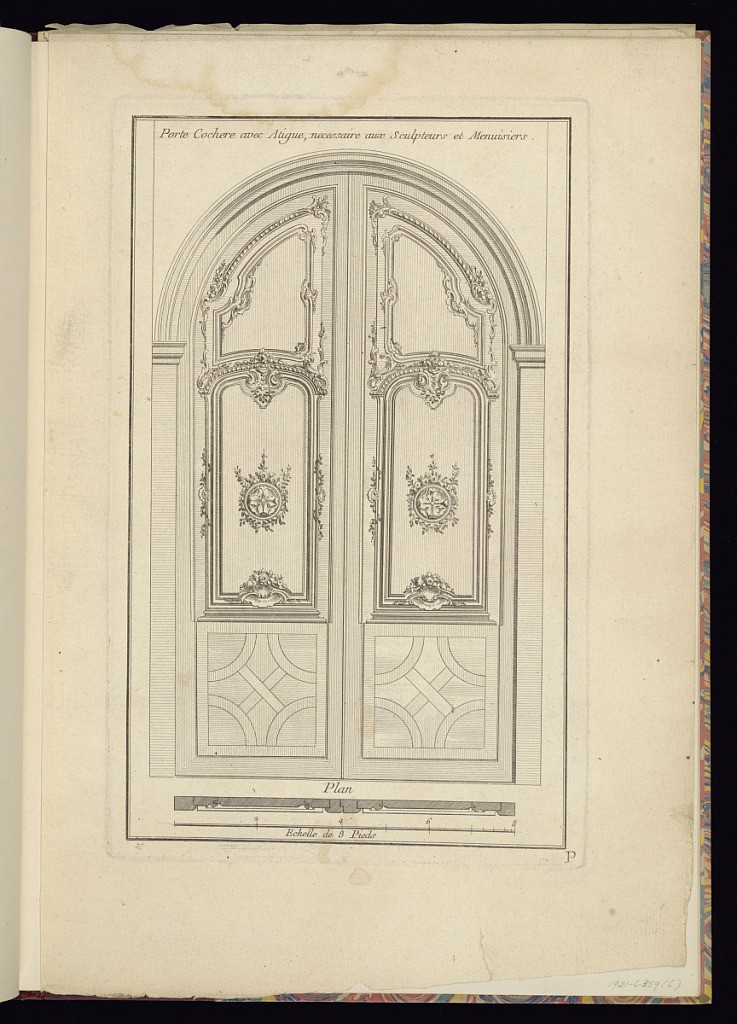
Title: Porte Cochere avec Atigue, necessaire aux Sculpteurs et Menuisiers
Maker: A. Le Canu, French, active 1746 – 1768
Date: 1760–90
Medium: Etching and engraving on laid paper
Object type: Print
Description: Design for a set of exterior double doors decorated with rococo ornament and motifs. The arched doors feature central vertical curvilinear panels (boiseries) divided into two parts with molding decorated with flowers, sprigs, rosettes, gadrooning, scrolling leaves (rinceaux), fleurons, shells, and rosettes. The door paneling includes central rosettes framed by flowers and leaves. The lower panels of the doors are decorated with geometric marquetry designs. There is a plan view of the doors below along with a scale. The plate is titled. Other copies of this plate with varying background shading are bound in this album - 1921-6-359-3 and 1921-359-7.